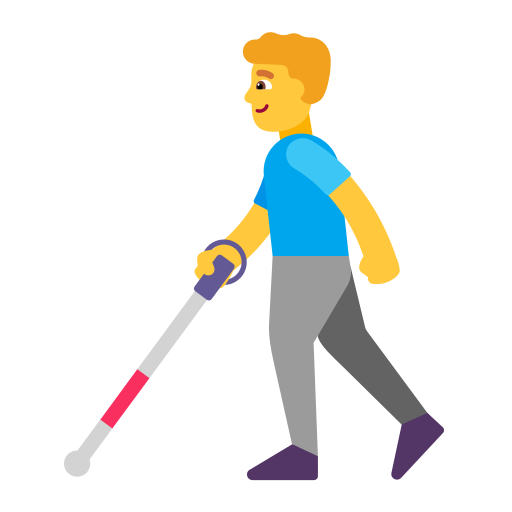
man with white cane flat default